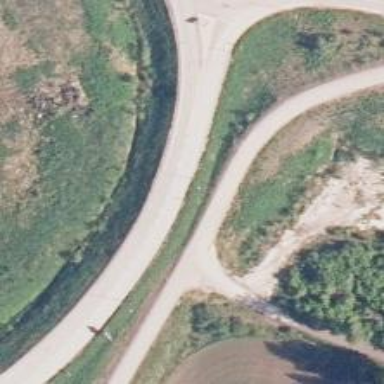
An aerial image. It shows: Trunk link road with asphalt surface.